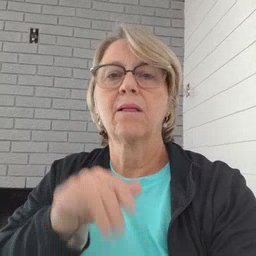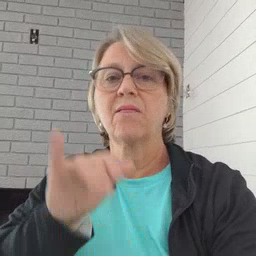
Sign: napkin